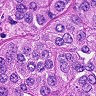
Metastatic tissue present: yes